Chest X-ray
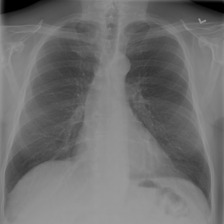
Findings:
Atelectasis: negative
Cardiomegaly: negative
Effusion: negative
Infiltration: negative
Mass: negative
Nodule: negative
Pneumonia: negative
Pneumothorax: negative
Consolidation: negative
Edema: negative
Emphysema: negative
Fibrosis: negative
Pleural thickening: negative
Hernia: negative